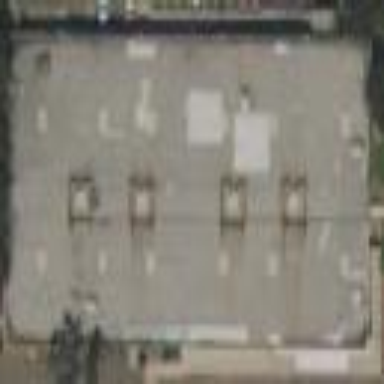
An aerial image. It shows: Commercial building.